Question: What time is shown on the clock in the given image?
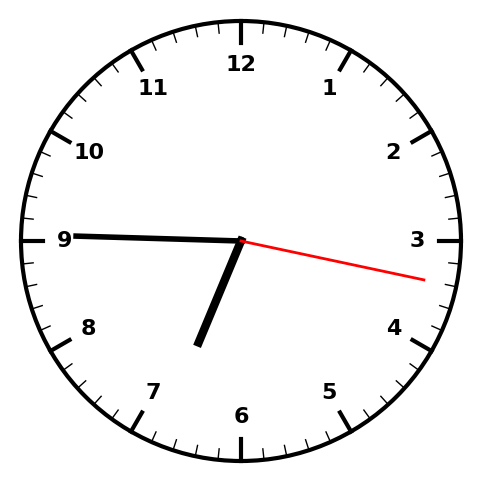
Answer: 06:45:17